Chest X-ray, AP view. Patient: 46 years old, sex M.
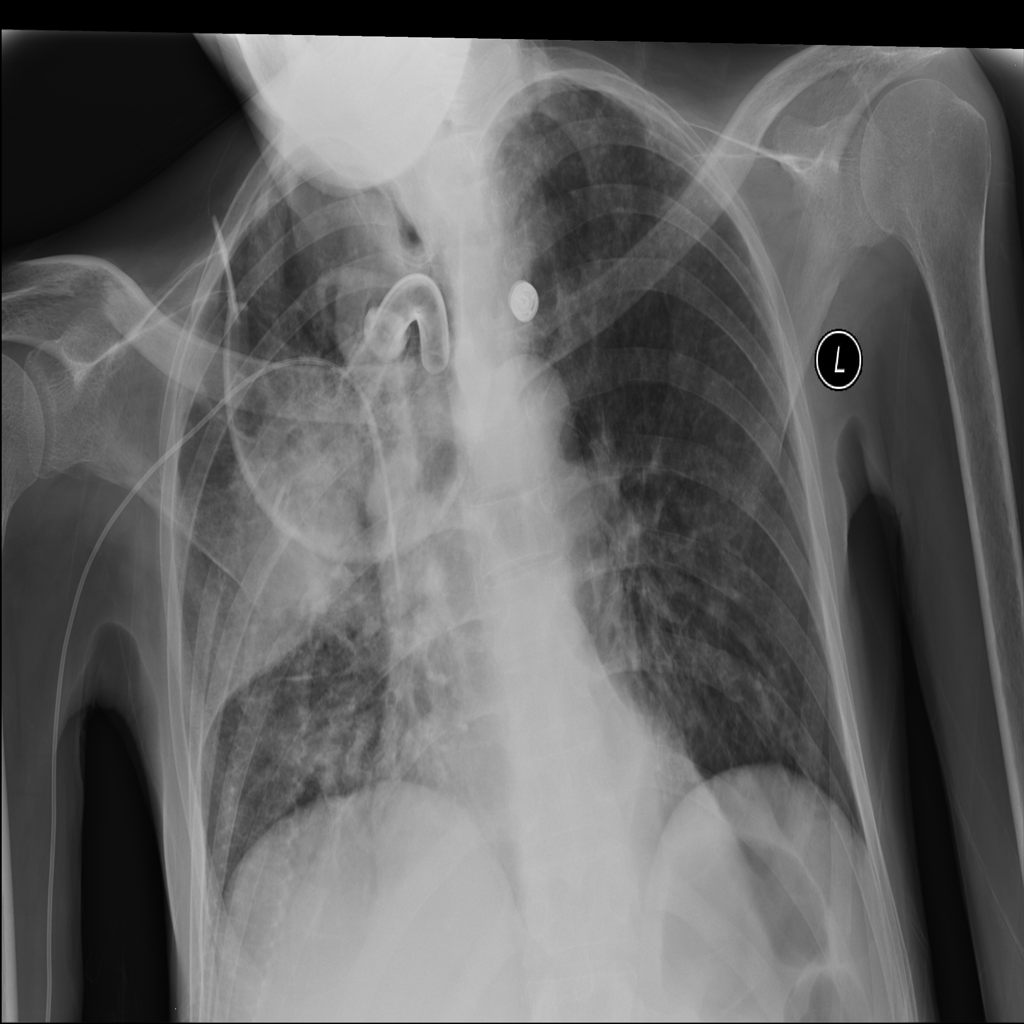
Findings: Infiltration